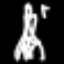
Label: The Eiffel Tower